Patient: sex F, age 56
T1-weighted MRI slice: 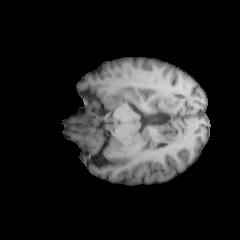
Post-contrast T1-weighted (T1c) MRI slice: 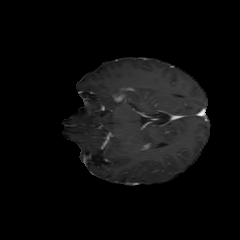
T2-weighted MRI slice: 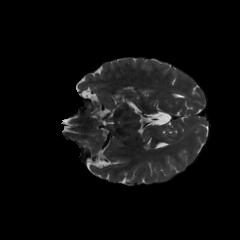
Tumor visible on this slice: no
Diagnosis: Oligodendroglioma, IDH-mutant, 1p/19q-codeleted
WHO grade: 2